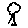
Label: tree